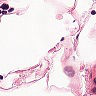
Metastatic tissue present: no